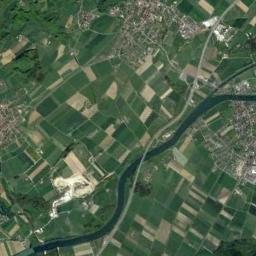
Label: river